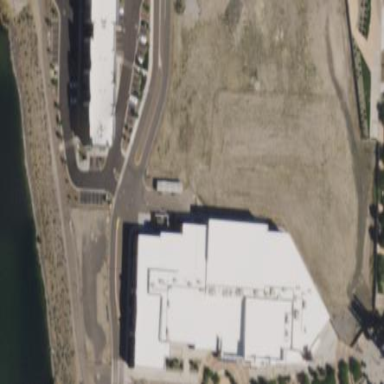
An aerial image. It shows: Building designated as casino.